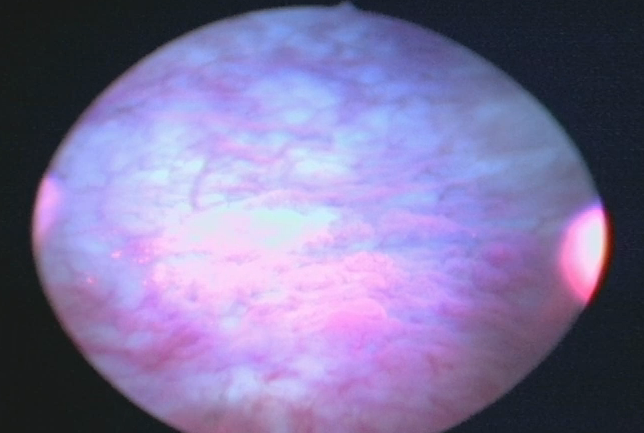
Modality: BLC
Class: Malignant
Subclass: HighGradePapillary
Lesion: L1
Stage: Ta
Morphology: Non-papillary
Bladder cancer association: Yes